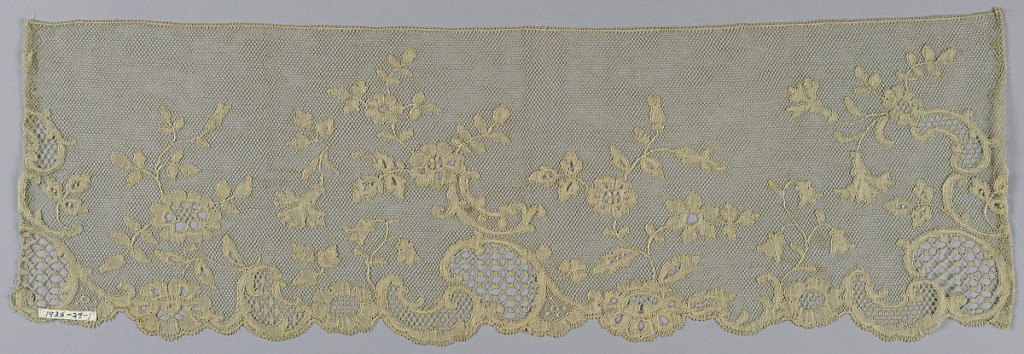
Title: Border
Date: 19th century
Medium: Technique: bobbin lace made in Lille style with heavy outlining thread
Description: Ornamental border with brick and honeycomb filling, and floral sprays.